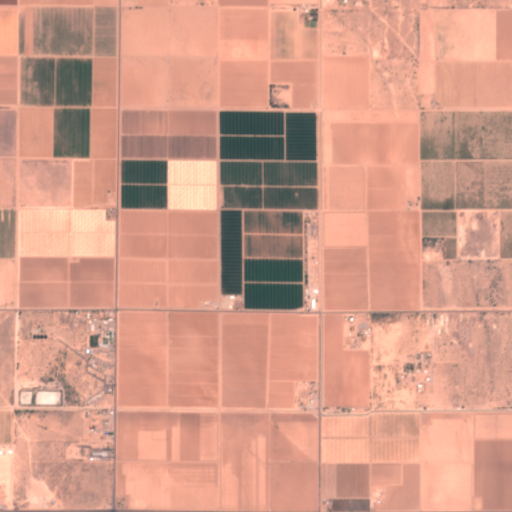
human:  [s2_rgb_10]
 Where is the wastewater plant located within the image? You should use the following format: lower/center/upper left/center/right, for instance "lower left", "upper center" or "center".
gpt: The wastewater plant is located in the center left of the image.
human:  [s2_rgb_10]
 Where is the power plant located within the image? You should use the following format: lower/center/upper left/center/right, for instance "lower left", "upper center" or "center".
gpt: There is no power plant in the image.